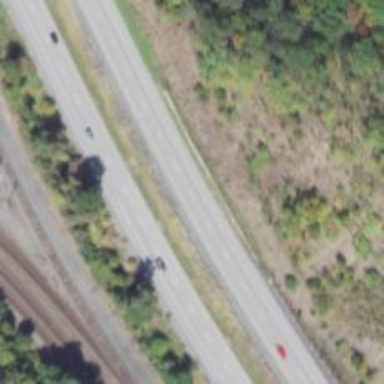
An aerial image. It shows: Asphalt motorway.